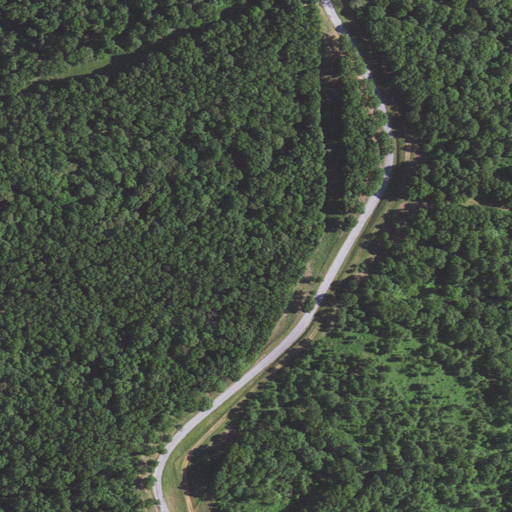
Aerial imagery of ridge(s) in Missouri named Pine Log Ridge containing deciduous forest, open development, and low intensity development